Question: I have tblPatient with the county name and state name in the table. I have a look up table for both county name and state name and I'm trying to normalize my tblPatient, its structure is

As you can imagine, different states sometimes share county names. To deal with this I'm using the query
'''
select patientid, admissionDate, dischargeDate, patientState, patientCounty
from tblPatient
where patientState='AL'
'''
I'd like to update 'tblPatient.patientCounty' to equal 'tblStateCounties.countyCode' where patientCounty and countyName are the same.
I haven't had a dummy's version of how to use 'rollback' yet, but this looks correct to me, yet I don't want to be committed to a possibly silly error.
'''
update tblPatient
set tblPatient.patientCounty=tblStateCountes.countyCode
from
(
select patientID, admissionDate, dischargeDate, patientState, patientCounty from tblPatient
where patientState='AL'
) as t
inner join on tblStateCounties.countyName=tblPatient.countyName
'''
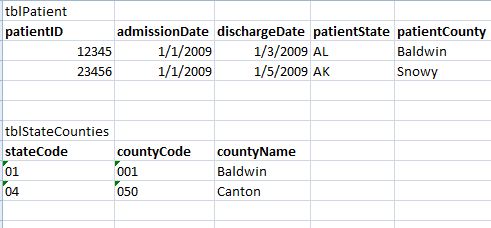
Answer: The query you wrote won't parse (you can check that easily enough) because you're missing the FROM clause in your sub query.You'd also need to JOIN on 't.tblPatient' and also you'd need tblPatient in your main FROM clause.
You can use the query below to update your table.
'''
UPDATE tblPatient
SET tblPatient.patientCounty = tblStateCounties.countyCode
FROM tblPatient
INNER JOIN tblStateCounties
ON tblStateCounties.countyName = tblPatient.patientCounty
WHERE patientState = 'AL'
AND tblStateCounties.stateCode = '01';
'''
You'll notice I removed the subquery and used a simple where clause. Since you noted that counties can share names so you will need to filter for the tblStateCounties.stateCode as well
Also consider making a table mapping of StateNames to StateCode (if you don't have that already)
<URL>